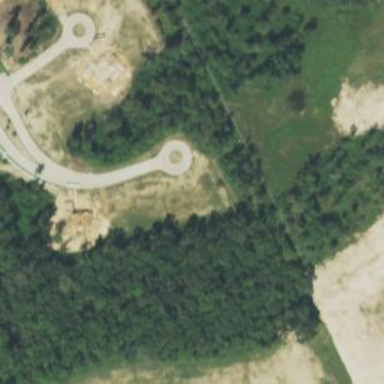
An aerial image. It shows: Turning loop on the road.